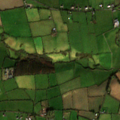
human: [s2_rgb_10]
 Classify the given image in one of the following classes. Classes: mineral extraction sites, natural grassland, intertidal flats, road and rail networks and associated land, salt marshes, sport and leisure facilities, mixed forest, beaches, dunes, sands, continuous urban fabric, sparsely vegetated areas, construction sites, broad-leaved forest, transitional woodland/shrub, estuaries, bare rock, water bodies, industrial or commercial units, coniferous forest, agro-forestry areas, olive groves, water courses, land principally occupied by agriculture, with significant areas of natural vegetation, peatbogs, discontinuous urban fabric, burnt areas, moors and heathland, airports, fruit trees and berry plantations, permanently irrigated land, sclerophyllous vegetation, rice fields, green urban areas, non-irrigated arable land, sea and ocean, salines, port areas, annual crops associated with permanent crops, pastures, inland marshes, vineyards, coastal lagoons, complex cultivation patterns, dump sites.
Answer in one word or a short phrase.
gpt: non-irrigated arable land, pastures